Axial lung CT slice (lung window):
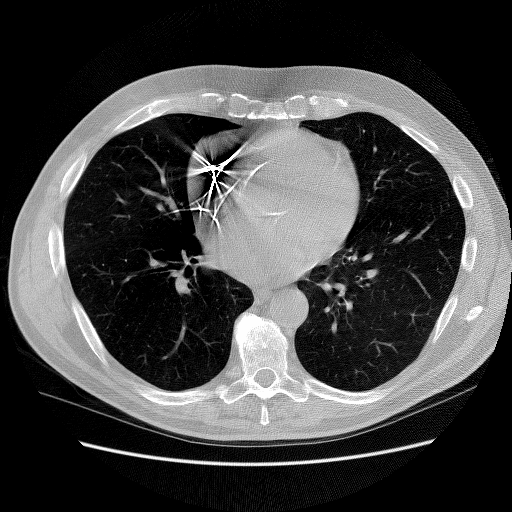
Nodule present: no